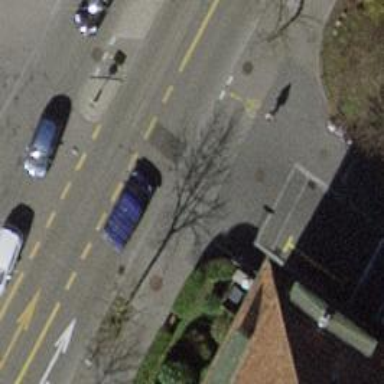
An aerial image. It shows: Unmarked crossing with traffic calming table on the road.